Question: I have an array in Cloud Firestore:

How do I get one String from an array in Android Studio so that when I click a button in a TextView application, this value is assigned?
my current (not working) code:
'''
public class MainActivity extends AppCompatActivity {
Button mButtonGive;
TextView mTextPromo;
FirebaseFirestore mRef = FirebaseFirestore.getInstance();
CollectionReference mDelRef = mRef.collection("Promocode").document("Delivery").collection("Promocode");
CollectionReference mIviRef = mRef.collection("Promocode").document("Ivi").collection("Promocode");
@Override
protected void onCreate(Bundle savedInstanceState) {
super.onCreate(savedInstanceState);
setContentView(R.layout.activity_main);
mButtonGive = findViewById(R.id.mButtonGive);
mTextPromo = findViewById(R.id.mTextPromo);
mButtonGive.setOnClickListener(new View.OnClickListener() {
@Override
public void onClick(View v) {
mDelRef.get()
.addOnSuccessListener(new OnSuccessListener<QuerySnapshot>() {
@Override
public void onSuccess(QuerySnapshot queryDocumentSnapshots) {
List<DocumentSnapshot> list = queryDocumentSnapshots.getDocuments();
String text = list.toString();
mTextPromo.setText(text);
}
});
}
});
}
}
'''
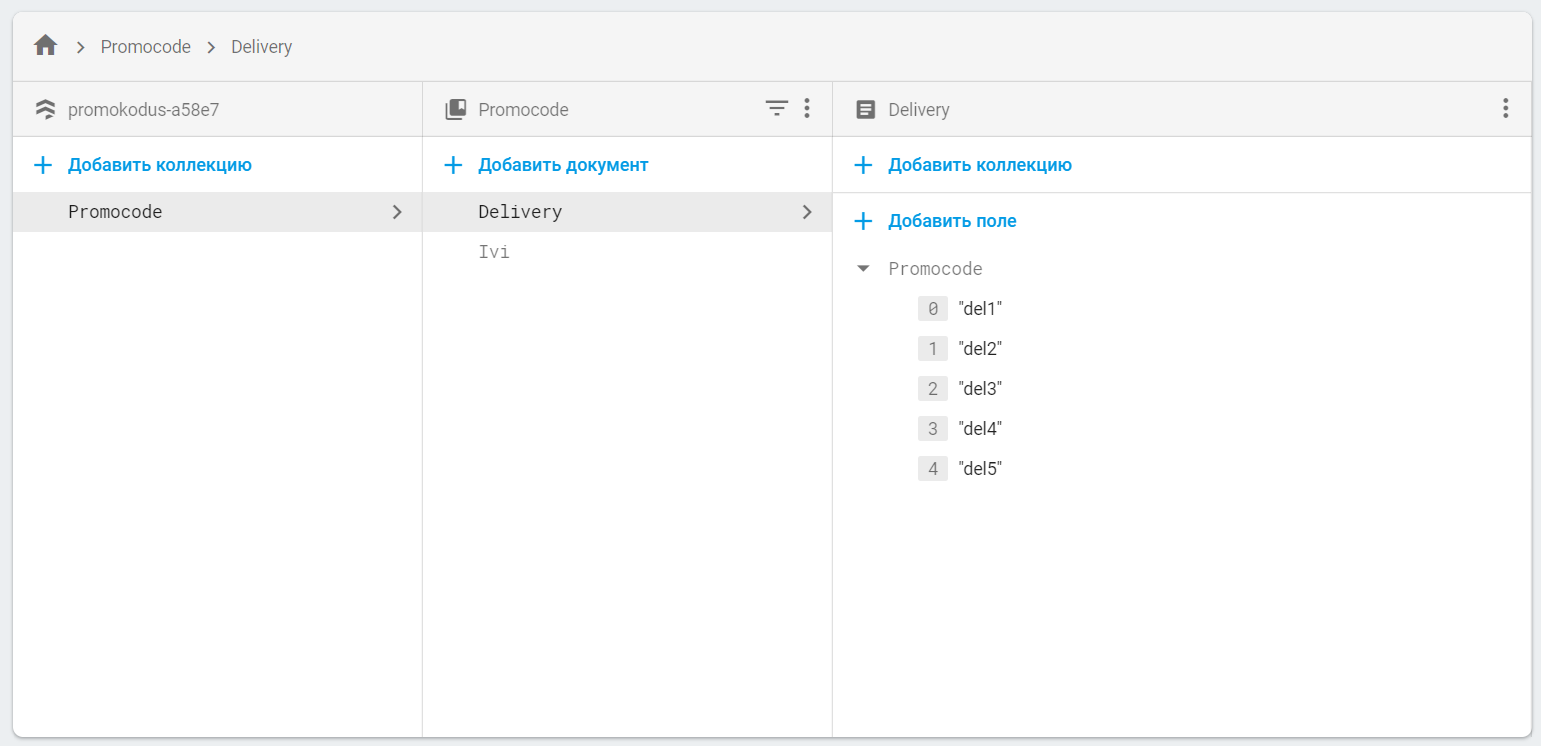
Answer: As far as I can see in the screenshot your 'Delivery' is a document, in which you have 'Promocode' array field. In that case your reference to the document is:
'''
DocumentReference mDelRef = mRef.collection("Promocode").document("Delivery");
'''
And you then get the promocodes with:
'''
delRef.get().addOnCompleteListener(new OnCompleteListener<DocumentSnapshot>() {
@Override
public void onComplete(@NonNull Task<DocumentSnapshot> task) {
if (task.isSuccessful()) {
DocumentSnapshot document = task.getResult();
if (document.exists()) {
Log.d(TAG, "DocumentSnapshot data: " + document.getData());
List<String> promocodes = (List<String) document.get("Promocode");
Log.d(TAG, "Promocodes: " + promocodes);
} else {
Log.d(TAG, "No such document");
}
} else {
Log.d(TAG, "get failed with ", task.getException());
}
}
});
'''